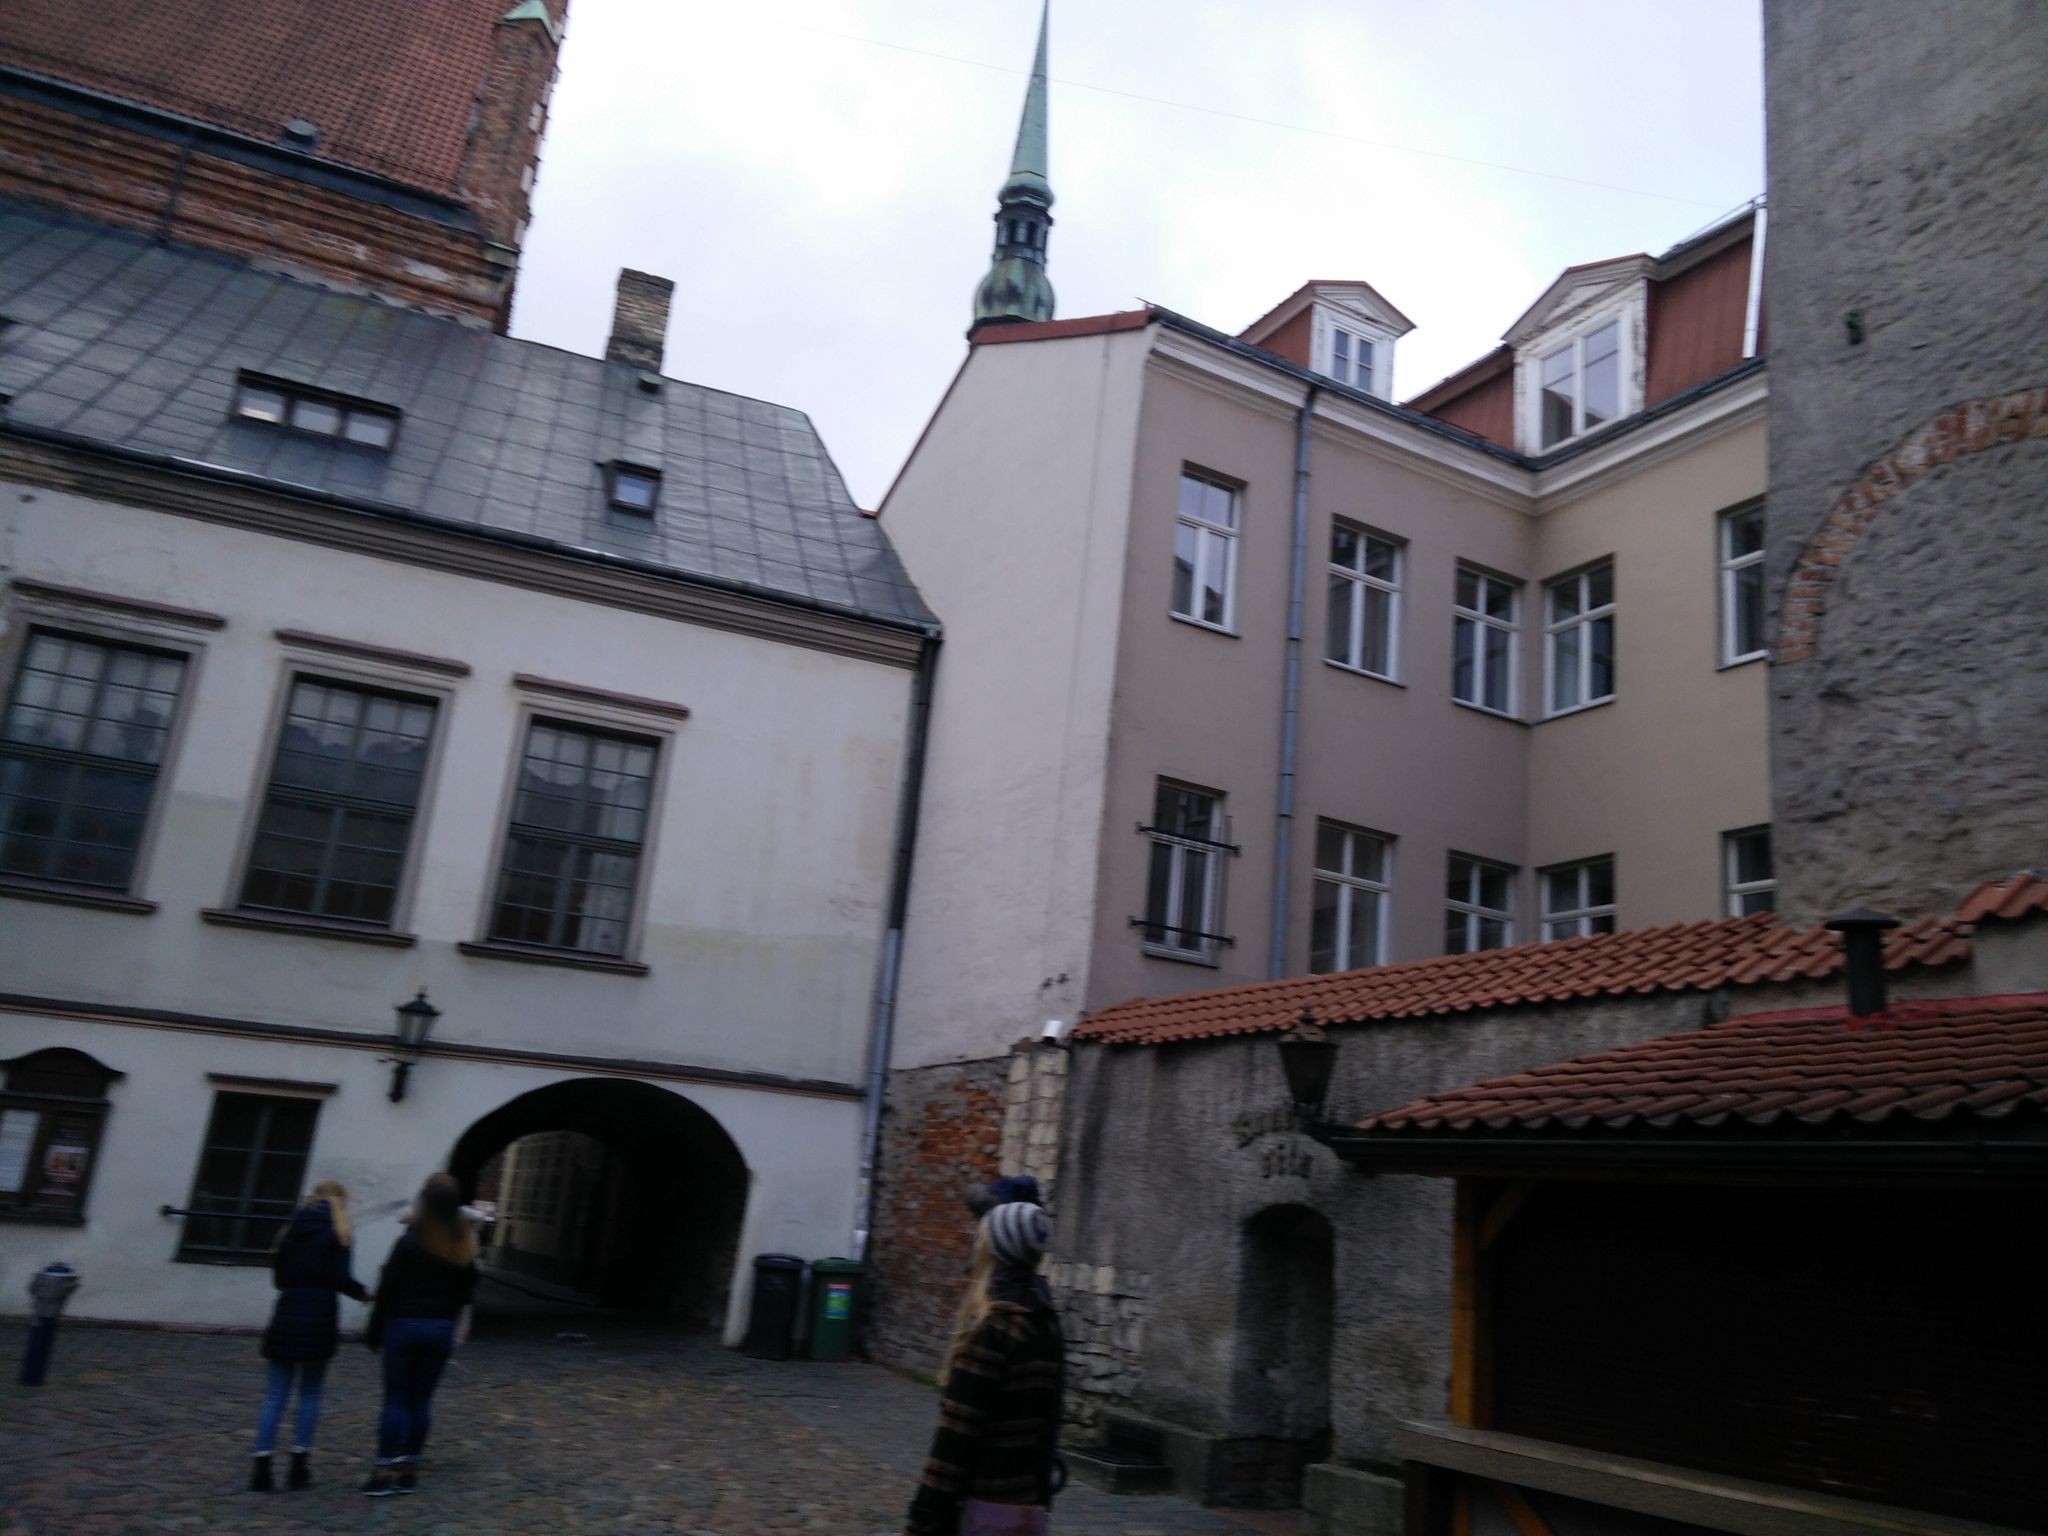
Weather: rainy
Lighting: day
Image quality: good
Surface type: walking surface
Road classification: footway, pedestrian, living_street
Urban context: urban centre
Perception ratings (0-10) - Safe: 5.63, Lively: 8.46, Beautiful: 8.46, Boring: 7.05, Depressing: 3.77, Wealthy: 7.33